Question: I have been trying to label the edges of an undirected graph, also, i am using this matgraph tool! I succeeded in making a graph, i just want to assign weights to it... Please help!!
Here is what i tried,
'''
clear all;
close all;
clc;
g=graph;
for k=1:6
add(g,k,k+1)
add(g,1,4)
add(g,5,7)
end
ndraw(g);
x=rand(1,1);
y=rand(1,1)
A =[0 x 0 x 0 0 0;
x 0 x 0 0 0 0;
0 x 0 x 0 0 0;
x 0 x 0 x 0 0;
0 0 0 y 0 x x;
0 0 0 0 x 0 x;
0 0 0 0 x x 0]
'''

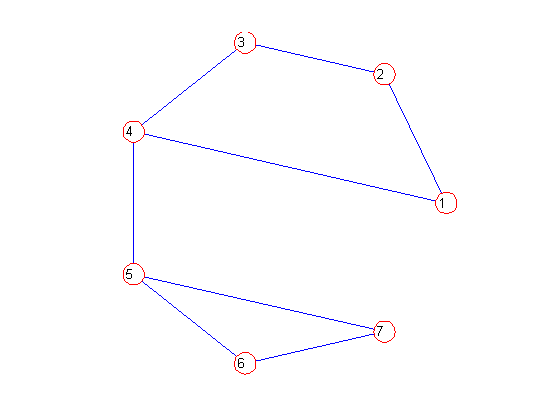
Answer: If I understood you correctly you can add this code after the code you wrote:
'''
% get line info from the figure
lineH = findobj(gca, 'type', 'line');
xData = cell2mat(get(lineH, 'xdata')); % get x-data
yData = cell2mat(get(lineH, 'ydata')); % get y-data
% if an edge is between (x1,y1)<->(x2,y2), place a label at
% the center of the line, i.e. (x1+x2)/2 (y1+y2)/2 etc
labelposx=mean(xData');
labelposy=mean(yData');
% generate some random weights vector
weights=randi(21,length(labelposx),1);
% plot the weights on top of the figure
text(labelposx,labelposy,mat2cell(weights), 'HorizontalAlignment','center',...
'BackgroundColor',[.7 .9 .7]);
'''